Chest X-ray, PA view. Patient: 52 years old, sex M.
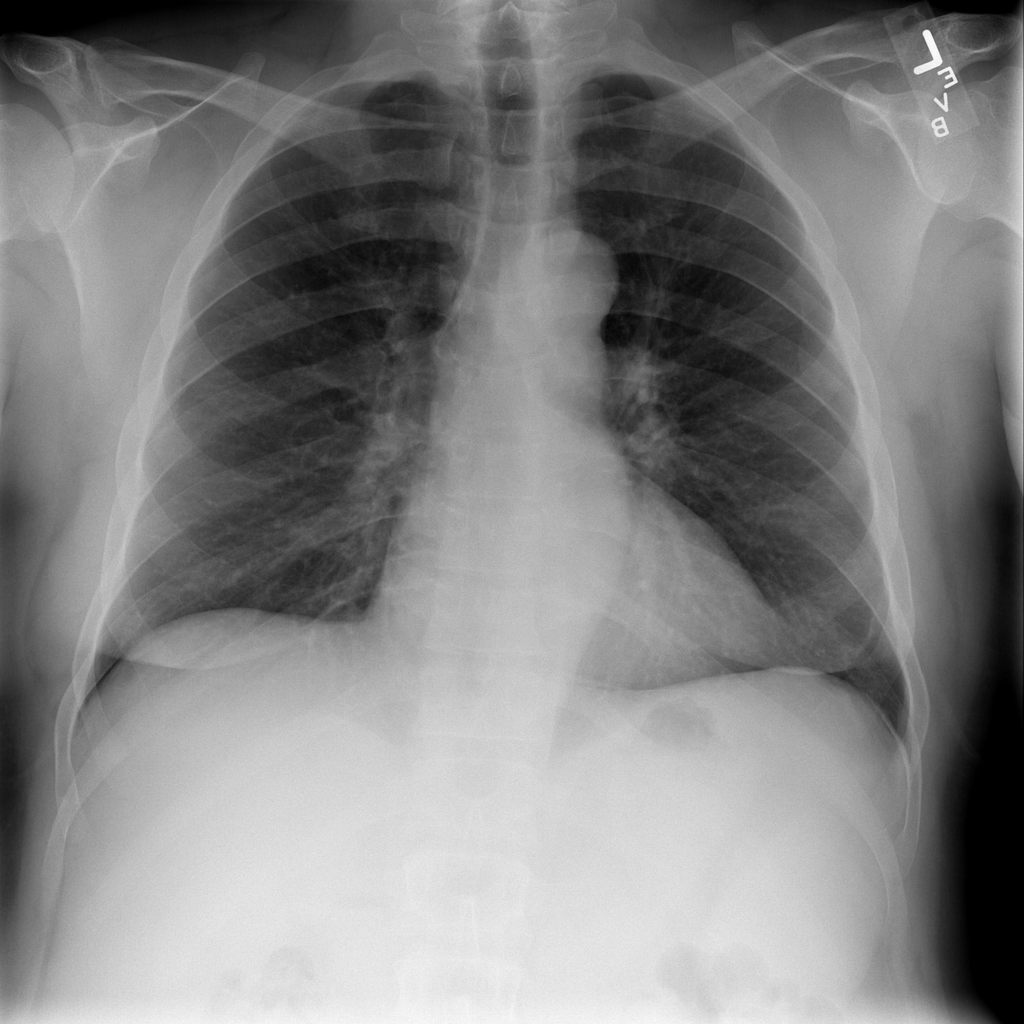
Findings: No Finding